Breast ultrasound image
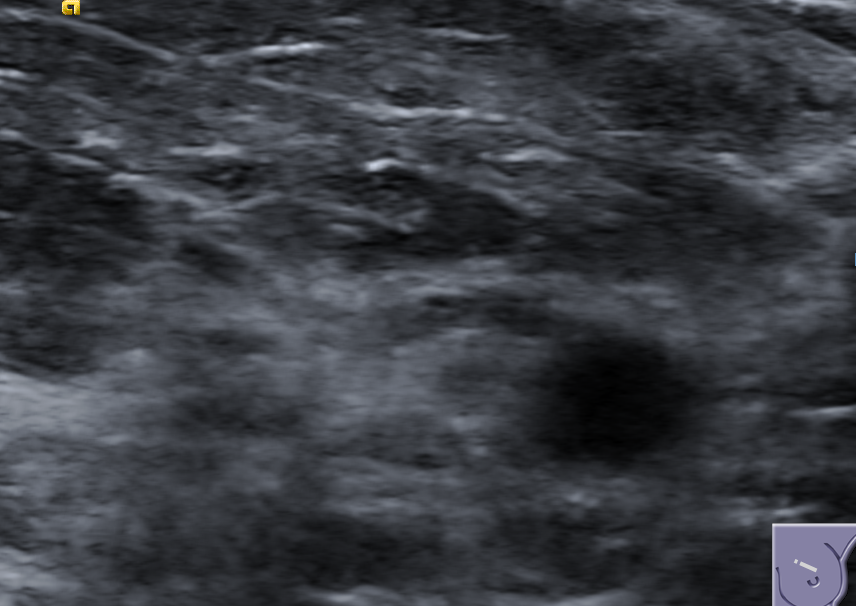
Diagnosis: malignant